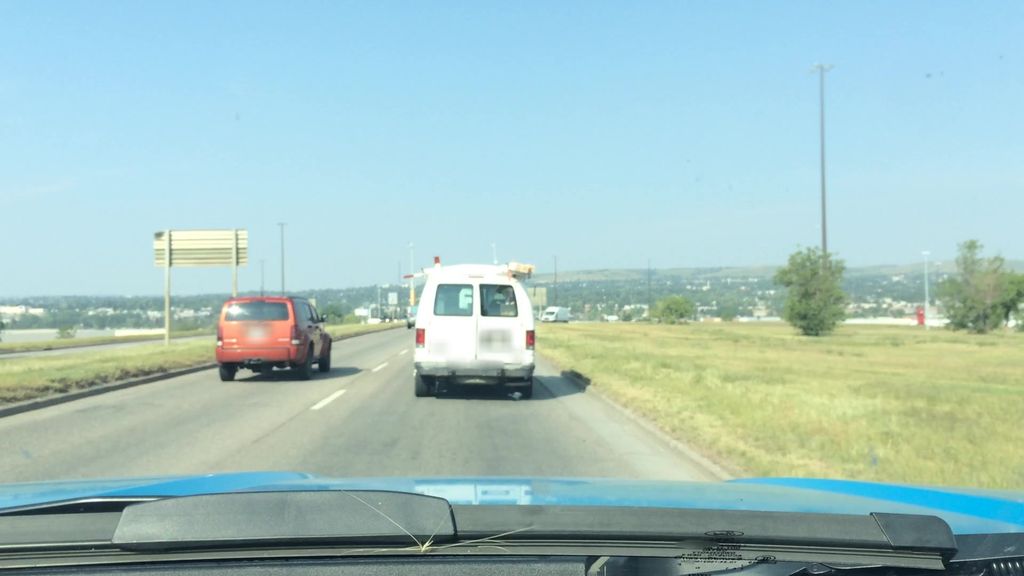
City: calgary